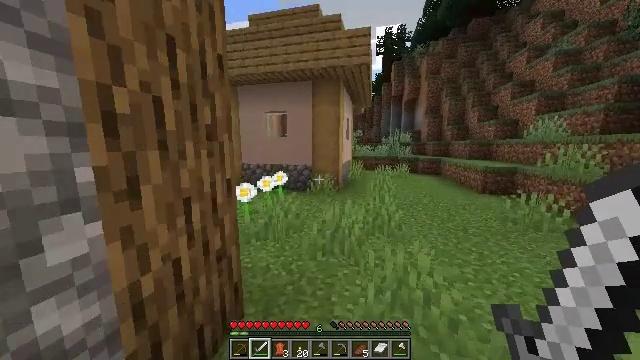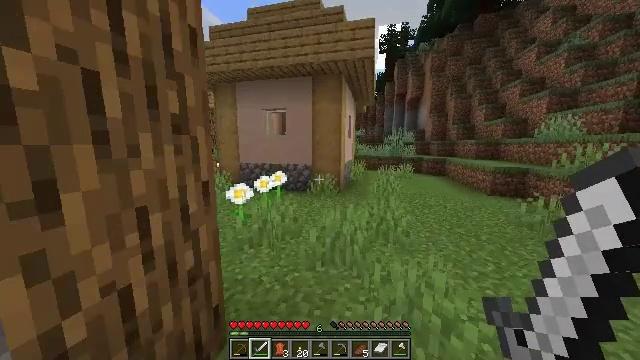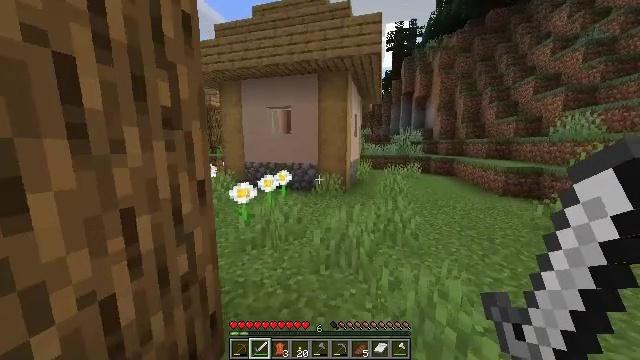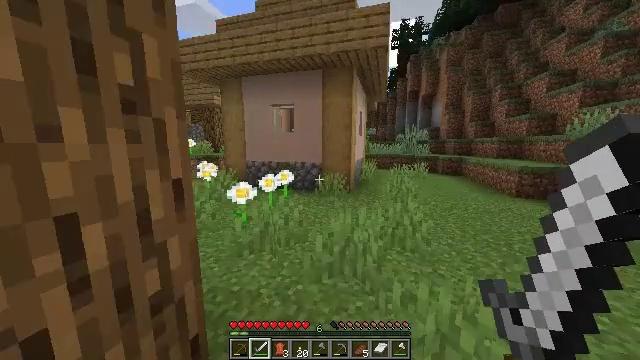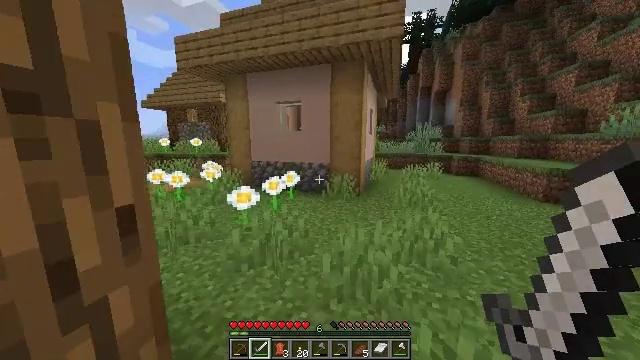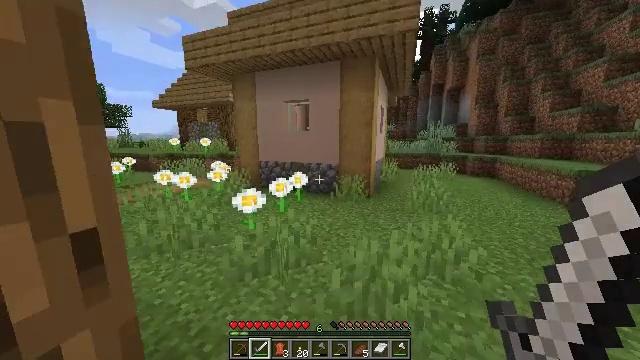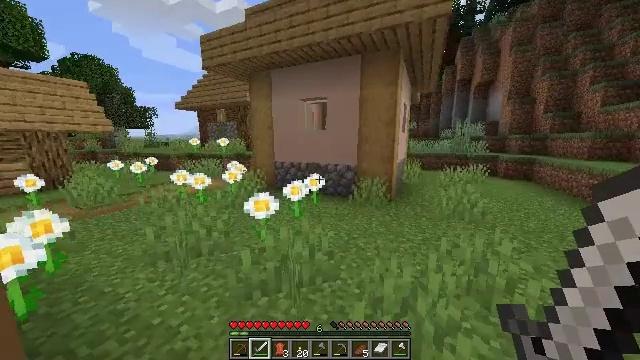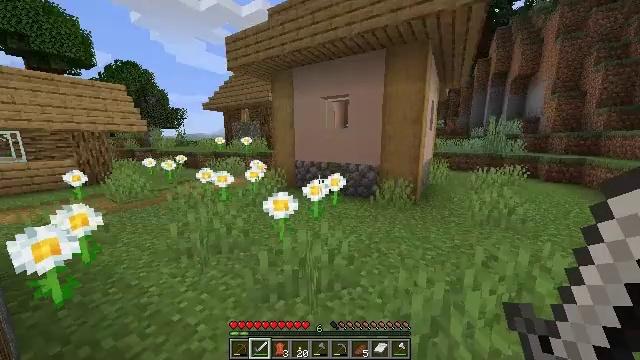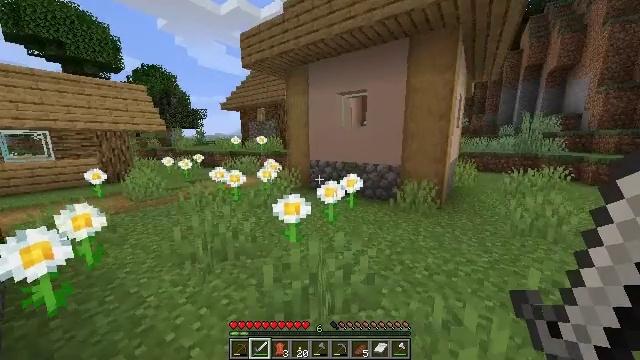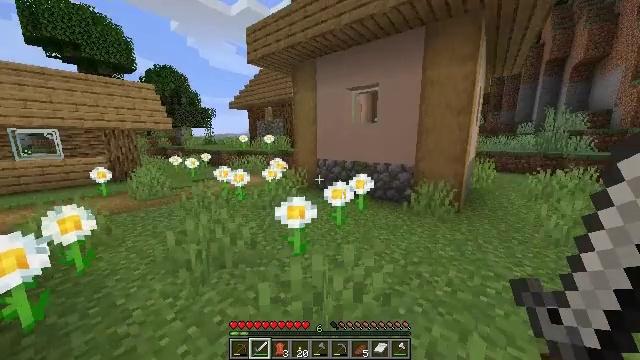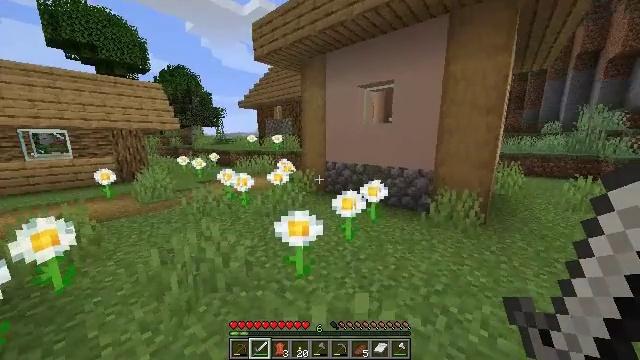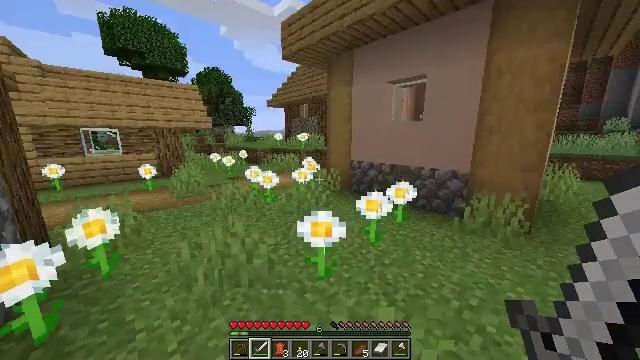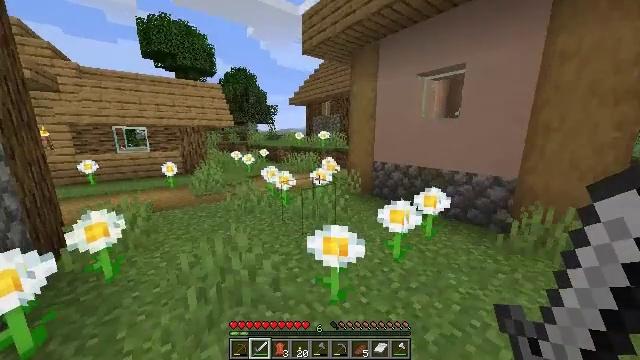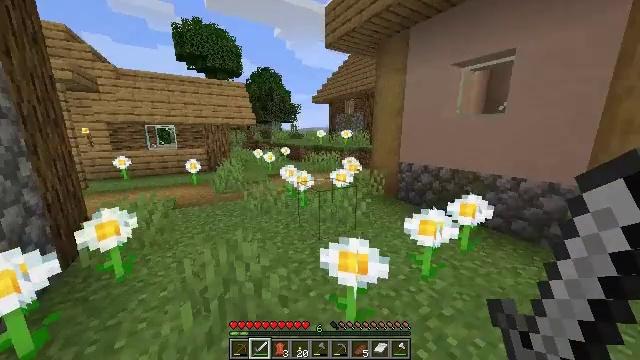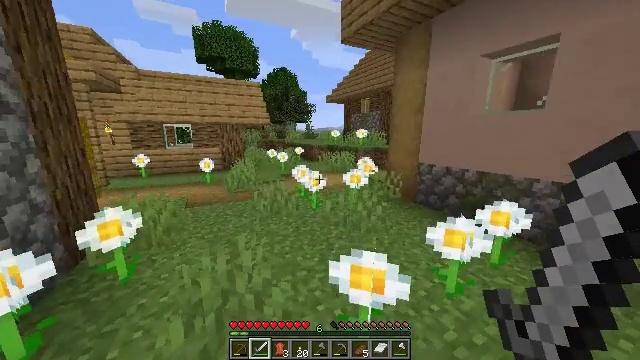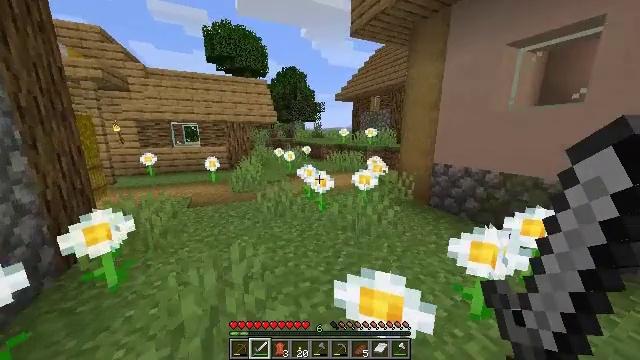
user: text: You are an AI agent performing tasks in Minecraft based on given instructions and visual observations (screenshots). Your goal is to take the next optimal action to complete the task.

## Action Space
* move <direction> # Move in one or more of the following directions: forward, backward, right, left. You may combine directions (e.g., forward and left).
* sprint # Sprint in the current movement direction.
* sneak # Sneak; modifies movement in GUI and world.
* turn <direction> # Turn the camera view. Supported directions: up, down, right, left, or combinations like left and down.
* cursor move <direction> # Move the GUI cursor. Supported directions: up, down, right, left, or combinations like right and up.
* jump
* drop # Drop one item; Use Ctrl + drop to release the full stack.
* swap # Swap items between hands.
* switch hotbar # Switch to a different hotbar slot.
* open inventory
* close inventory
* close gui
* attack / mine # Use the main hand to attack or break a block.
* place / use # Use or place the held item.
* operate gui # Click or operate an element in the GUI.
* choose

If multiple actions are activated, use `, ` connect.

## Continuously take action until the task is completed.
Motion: motion action
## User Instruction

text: Harvest hay blocks from the village.
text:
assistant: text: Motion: move forward, sprint
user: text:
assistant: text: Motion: move forward, sprint, turn left
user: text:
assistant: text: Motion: move forward, sprint, turn left
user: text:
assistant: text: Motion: move forward, sprint, turn left
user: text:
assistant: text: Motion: move forward, sprint, turn left
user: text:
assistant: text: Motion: move forward, sprint, turn left
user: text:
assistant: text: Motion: move forward, sprint, turn left
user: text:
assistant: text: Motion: move forward, sprint, turn left
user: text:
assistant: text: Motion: move forward, sprint, turn left
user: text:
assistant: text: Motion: move forward, sprint, turn left
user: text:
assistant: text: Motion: move forward, sprint, turn left
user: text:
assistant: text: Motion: move forward, sprint, turn left
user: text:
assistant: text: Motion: move forward, sprint, turn left
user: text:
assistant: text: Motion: move forward, sprint, turn left
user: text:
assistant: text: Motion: move forward, sprint, turn left
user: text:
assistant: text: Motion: move forward, sprint, turn left
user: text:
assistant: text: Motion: move forward, sprint
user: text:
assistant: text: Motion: no_op
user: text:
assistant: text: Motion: no_op
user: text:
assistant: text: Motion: no_op
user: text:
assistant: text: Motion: no_op
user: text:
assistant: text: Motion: no_op
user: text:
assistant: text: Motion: no_op
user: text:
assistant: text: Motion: no_op
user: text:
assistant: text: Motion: turn left
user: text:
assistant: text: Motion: move forward, turn left
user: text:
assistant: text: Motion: move forward, turn left
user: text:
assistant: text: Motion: move forward, turn left
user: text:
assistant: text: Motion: move forward, turn left
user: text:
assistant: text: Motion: move forward, turn left